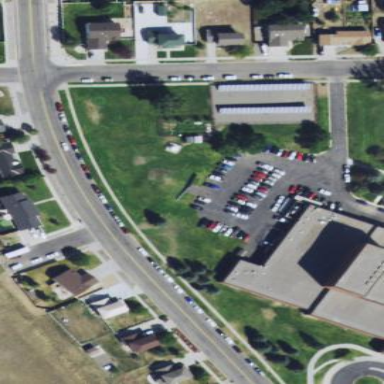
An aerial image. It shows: Parking area.